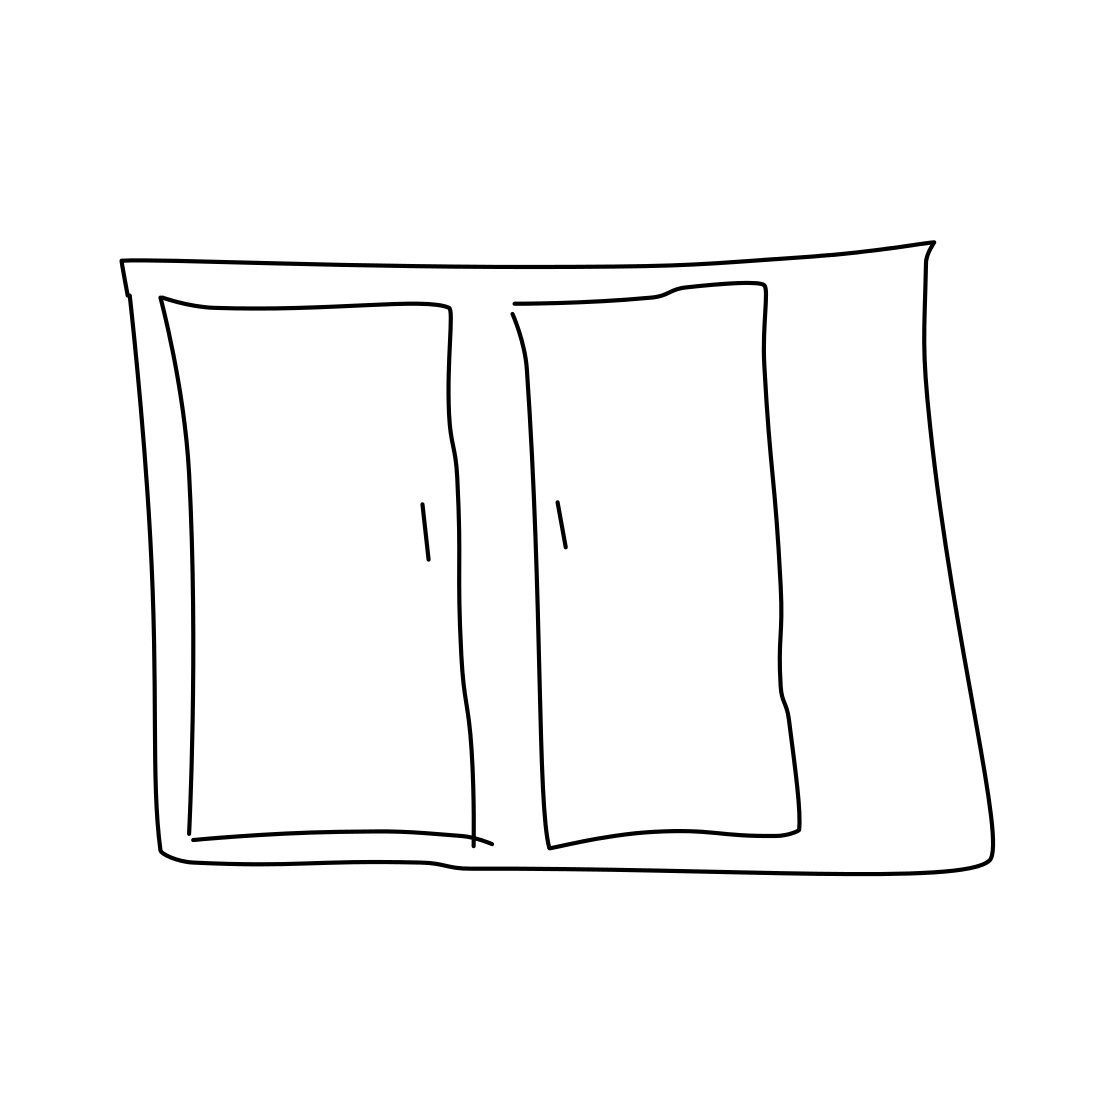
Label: cabinet